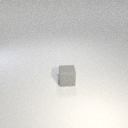
small gray rubber cube